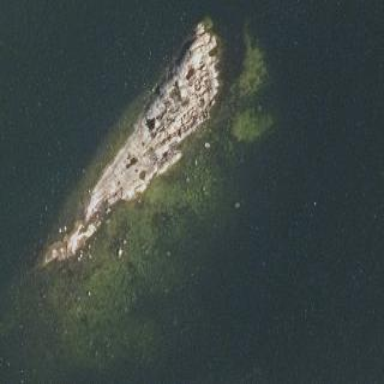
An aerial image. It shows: Islet with natural coastline of bare rock.